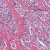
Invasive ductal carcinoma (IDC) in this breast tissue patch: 1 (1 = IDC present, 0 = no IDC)